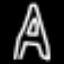
Label: The Eiffel Tower